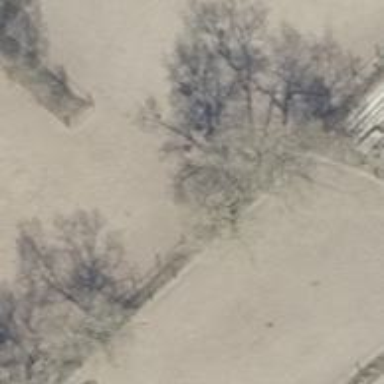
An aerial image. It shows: Deciduous broadleaved tree.